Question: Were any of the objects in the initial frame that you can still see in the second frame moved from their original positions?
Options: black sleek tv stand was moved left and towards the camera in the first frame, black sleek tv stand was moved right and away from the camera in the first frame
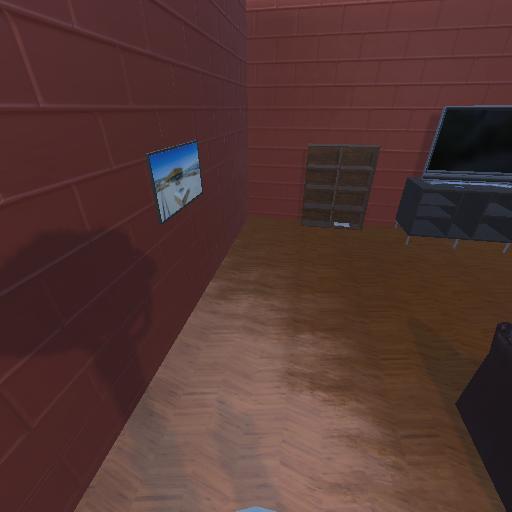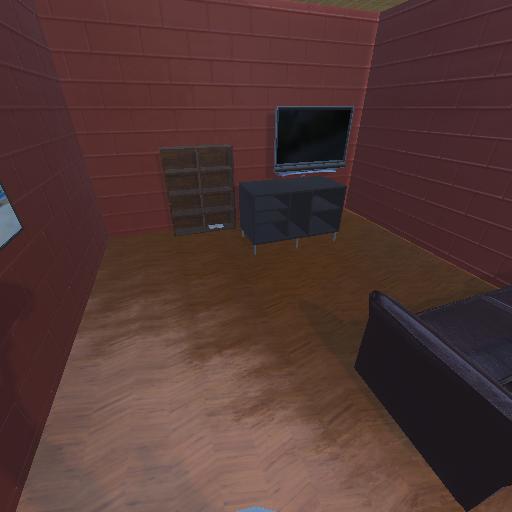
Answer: black sleek tv stand was moved left and towards the camera in the first frame